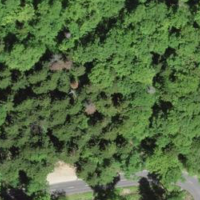
EUNIS habitat code: 44
Species observed at this site:
Melanchra persicariae
Cucullia umbratica
Autographa gamma
Acronicta psi
Euchalcia variabilis
Amphipyra tragopoginis
Agrotis ipsilon
Xestia ashworthii
Anaplectoides prasina